Field crop: maize
Growth stage: 2
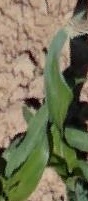
Species: maize